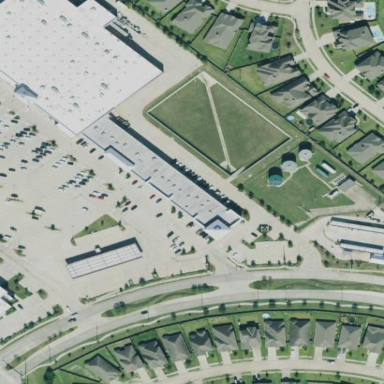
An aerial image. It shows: Flat-roofed retail building.